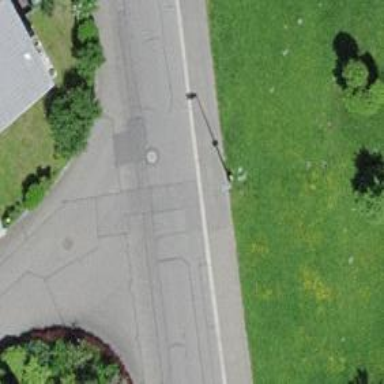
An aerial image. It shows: Residential road with asphalt surface and sidewalk on the left side.